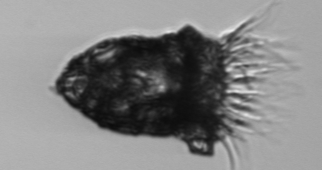
Label: Stenosemella_pacifica